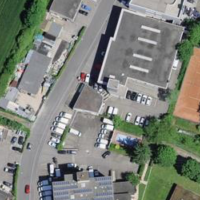
EUNIS habitat code: 54
Species observed at this site:
Juglans regia